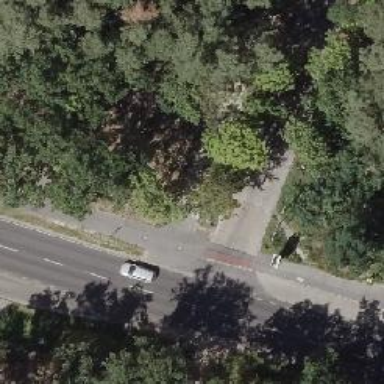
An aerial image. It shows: Road with "give way" sign.